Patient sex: F
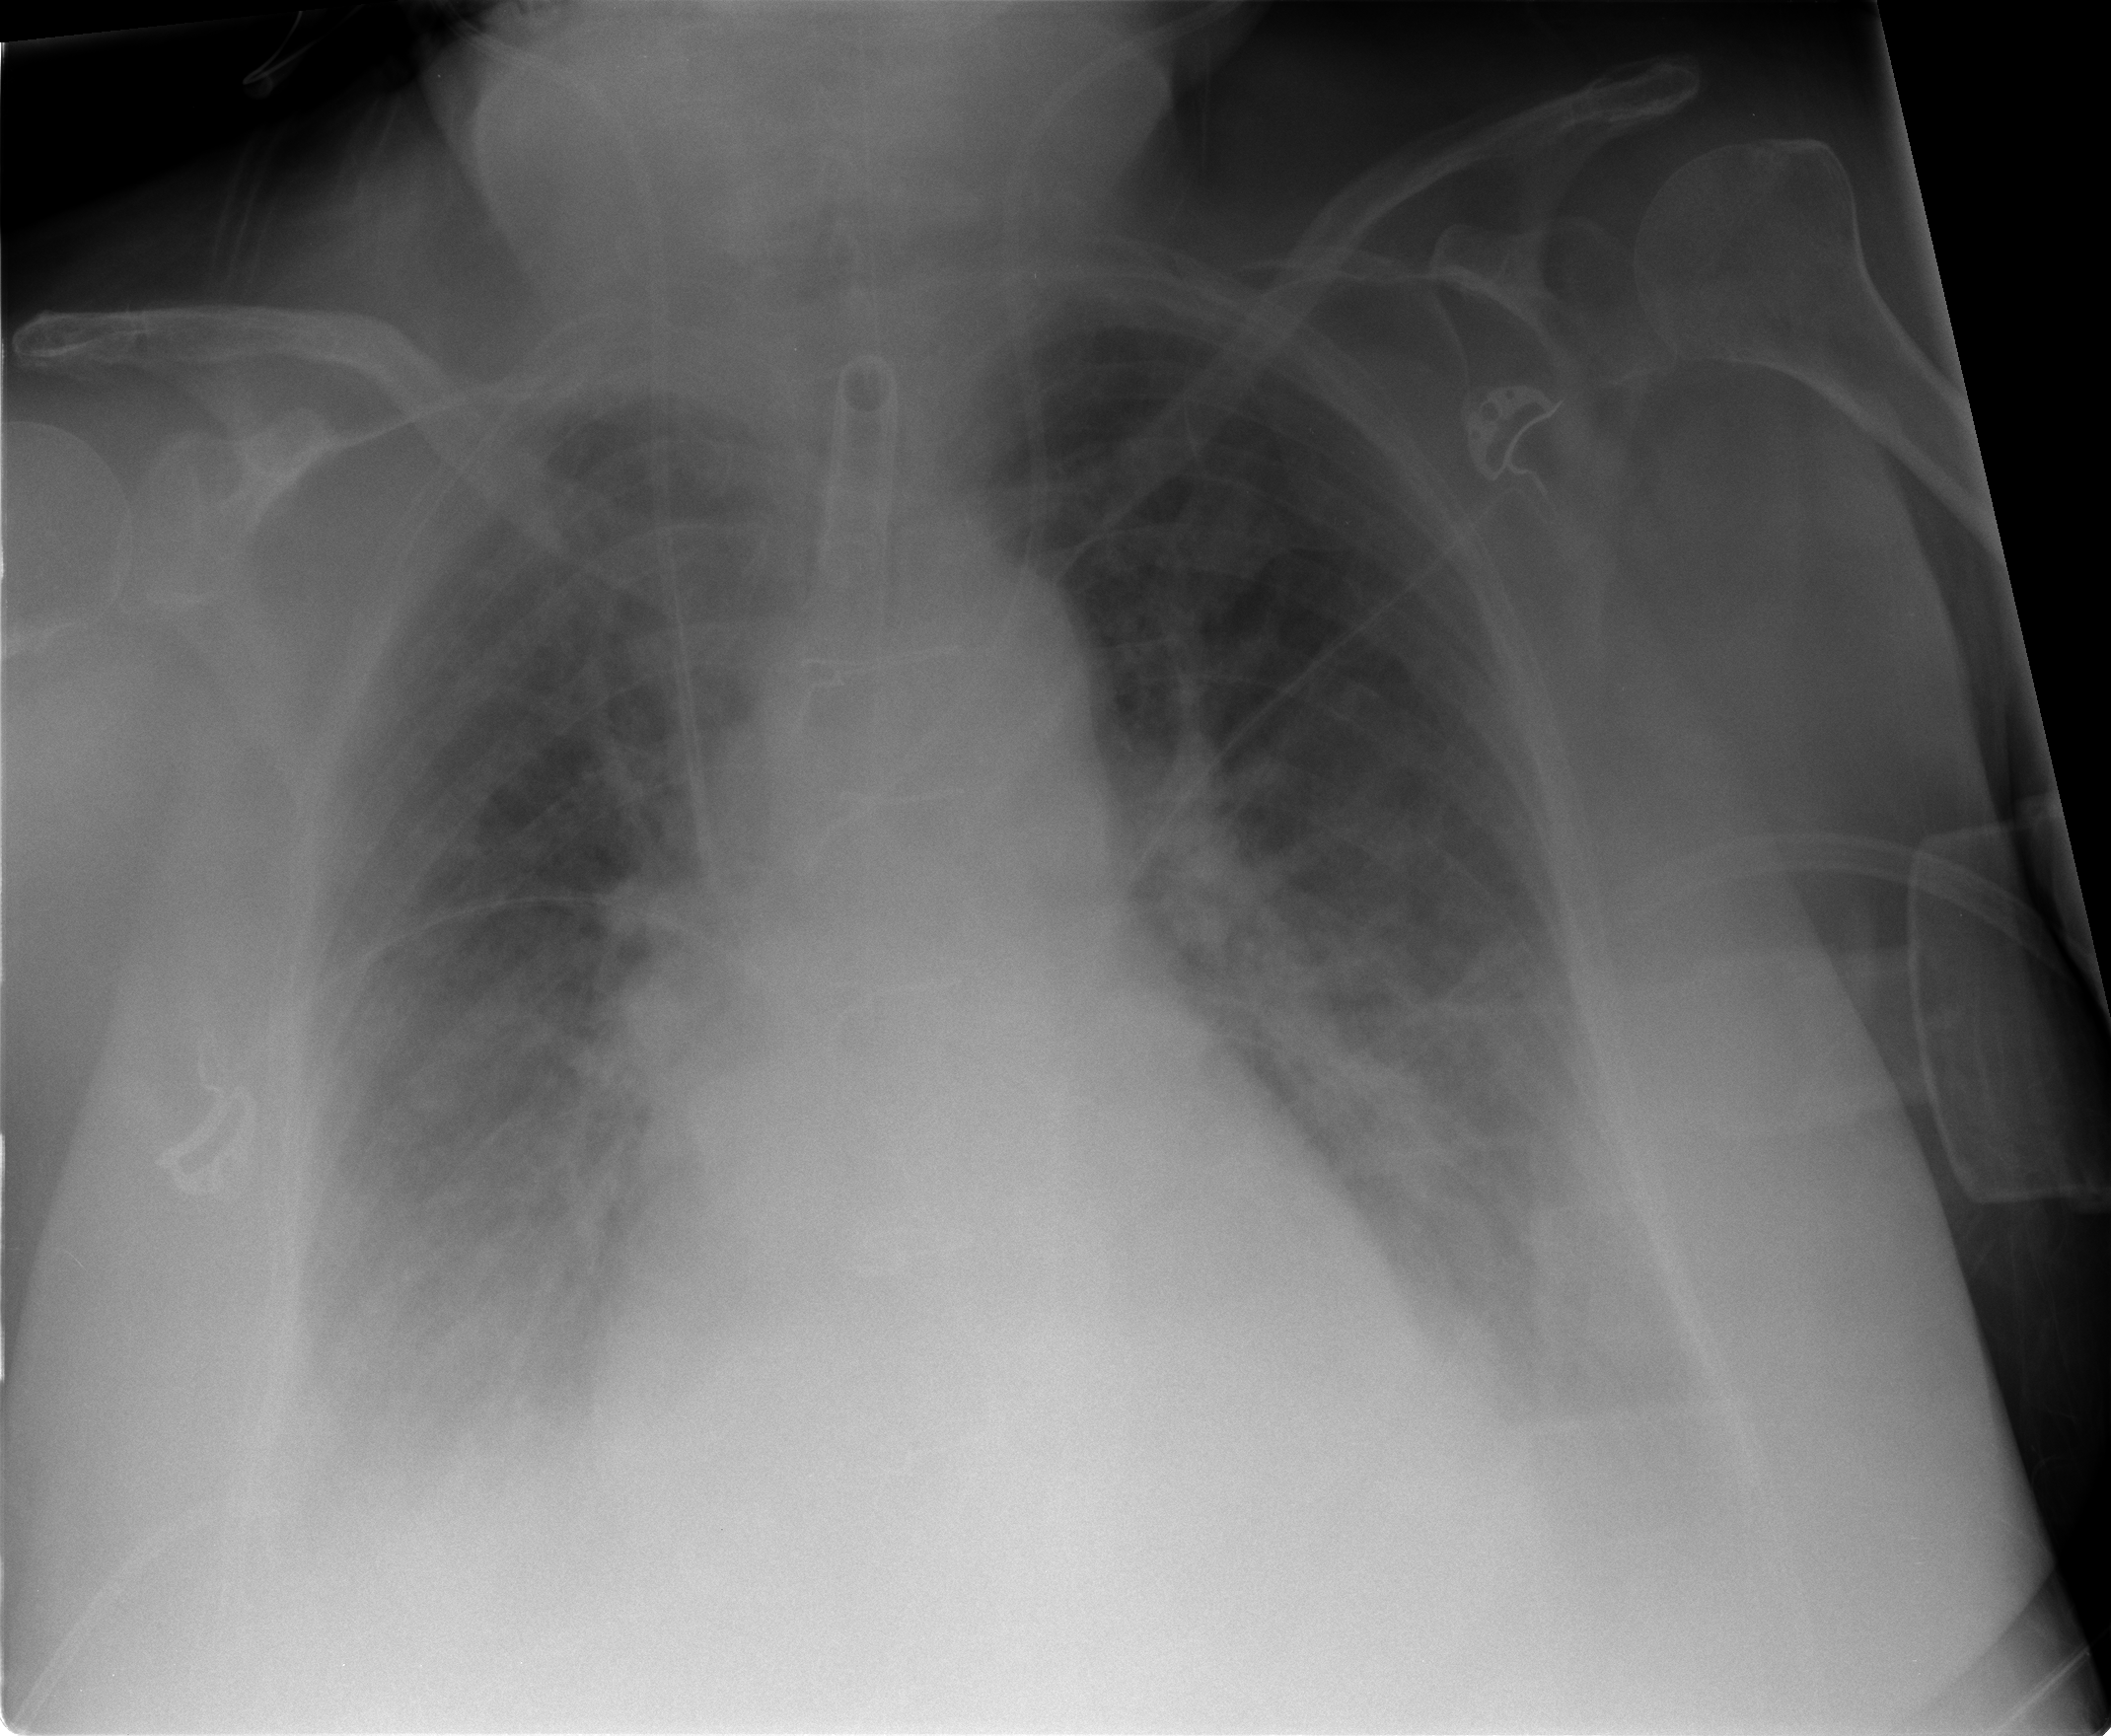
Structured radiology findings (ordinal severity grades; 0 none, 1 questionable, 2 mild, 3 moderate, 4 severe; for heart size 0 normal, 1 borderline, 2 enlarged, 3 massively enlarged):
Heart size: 0
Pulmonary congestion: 2
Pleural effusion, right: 2
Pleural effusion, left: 2
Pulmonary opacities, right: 0
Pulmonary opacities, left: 0
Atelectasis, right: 2
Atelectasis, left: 0